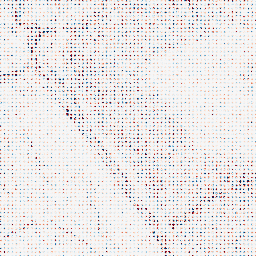
Category: wavelet
Decomposition family: wavelet_biorthogonal
Decomposition parameters: wavelet: bior4.4
level: 1
Upsampling method: sinc_blackman
Upsampling parameters: scale: 8
kernel_size: 4
Upsampling scale: 8